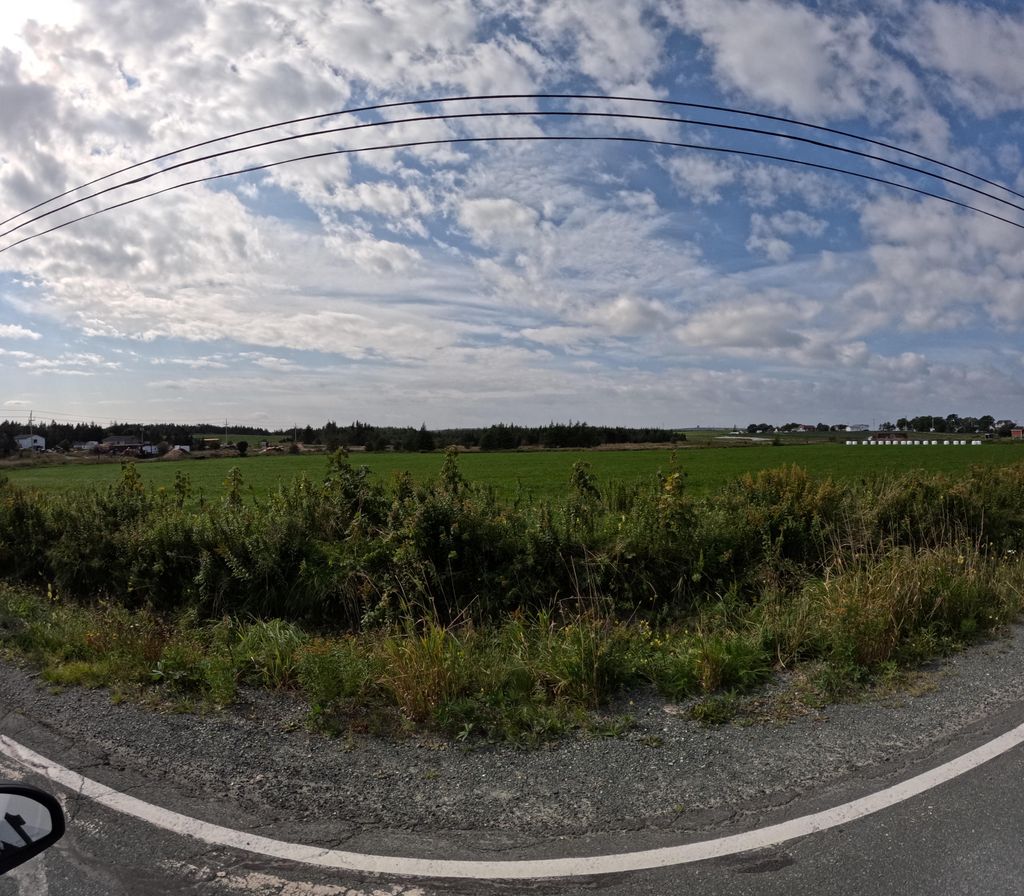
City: st_johns